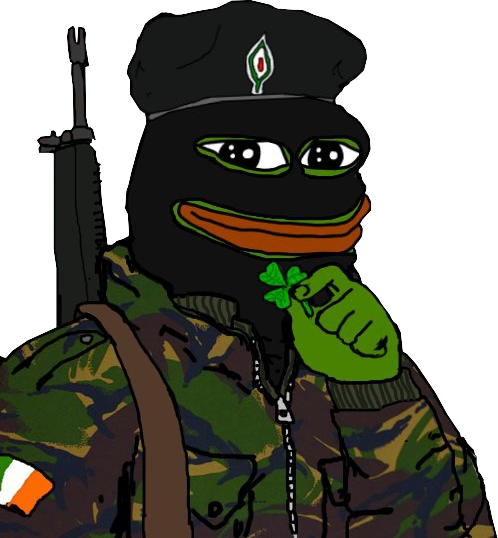
Label: 5_Pepe